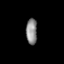
Tissue: skin
Cell type: T cells
Senescence score: 0.6935
Nuclear area (px): 278
Mean DAPI intensity: 140.183